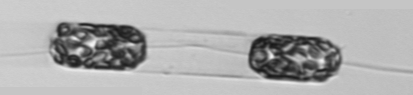
Label: Ditylum_brightwellii